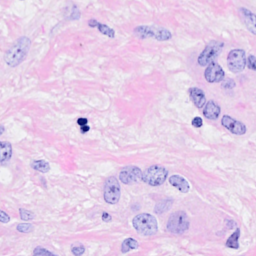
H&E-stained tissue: Breast